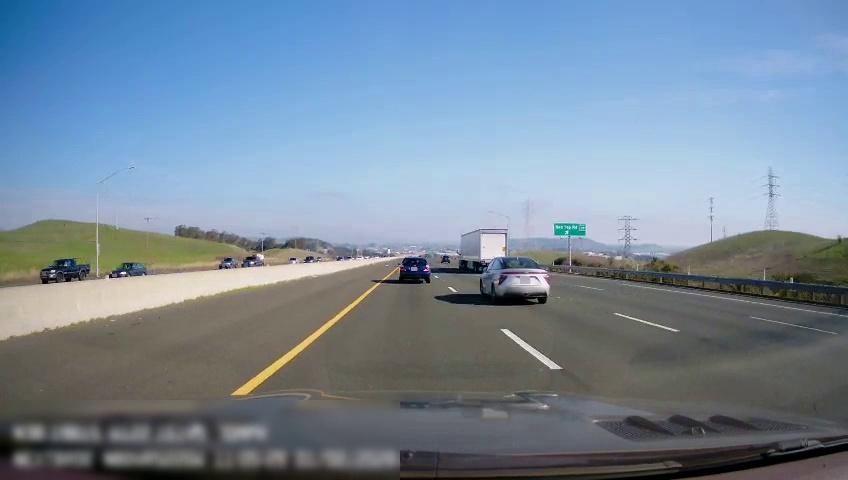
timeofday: Day
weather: Sunny
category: Drivable Space
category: Vehicles | Other LV
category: Vehicles | Car
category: Vehicles | Car
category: Vehicles | SUV
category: Vehicles | Truck
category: Vehicles | Car
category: Vehicles | Car
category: Vehicles | SUV
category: Lanes | Current Lane
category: Lanes | Current Lane
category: Lanes | Alternate Lane
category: Lanes | Alternate Lane
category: Lanes | Alternate Lane
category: Traffic | Signs